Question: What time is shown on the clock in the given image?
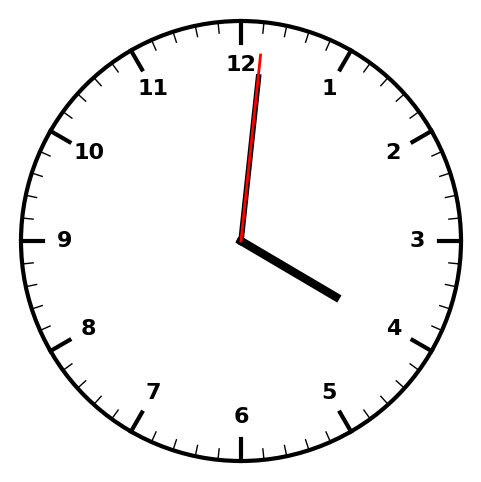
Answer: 04:01:01